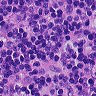
Metastatic tissue present: no